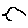
Label: bird